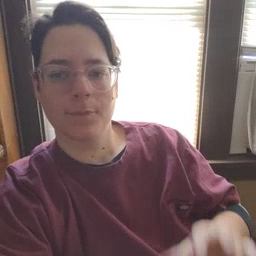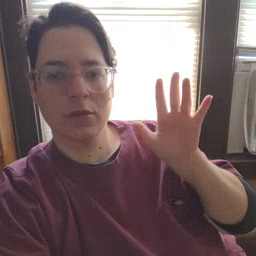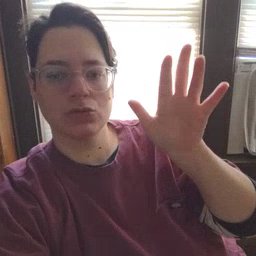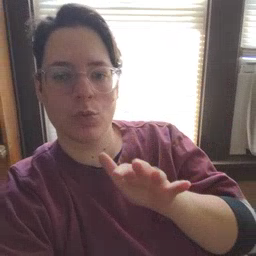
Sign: snow